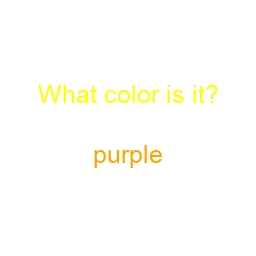
Color: orange
Color name shown: purple
Background color: white
Question text color: yellow